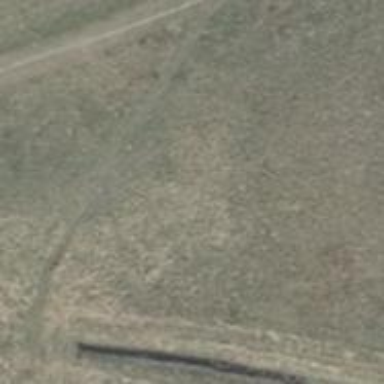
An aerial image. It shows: Path covered in grass.